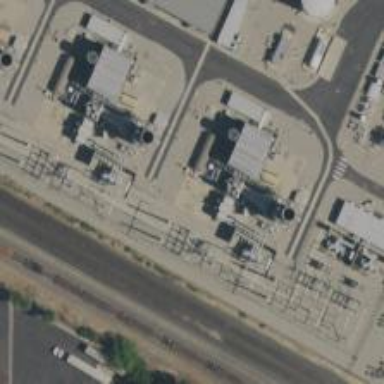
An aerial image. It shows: Gas turbine generator powered by gas.